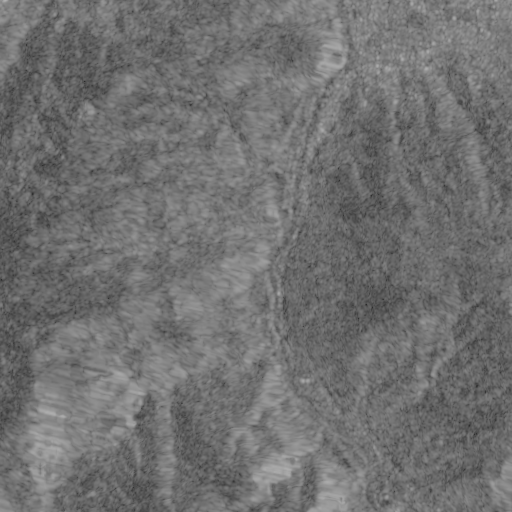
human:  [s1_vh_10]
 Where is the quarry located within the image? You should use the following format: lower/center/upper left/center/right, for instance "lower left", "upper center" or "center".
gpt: The quarry is located in the upper left of the image.
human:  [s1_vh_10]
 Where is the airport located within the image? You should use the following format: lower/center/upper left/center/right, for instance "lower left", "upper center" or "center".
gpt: There is no airport in the image.

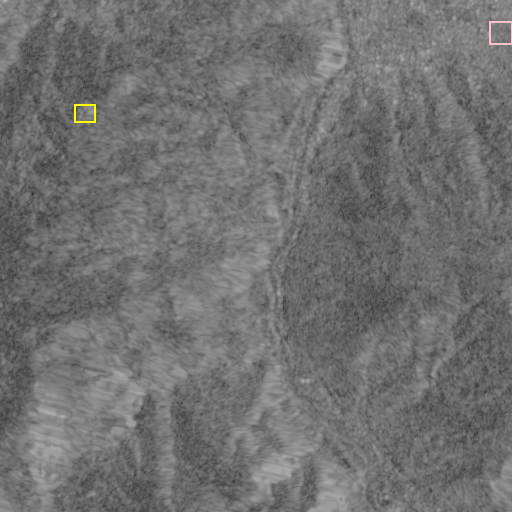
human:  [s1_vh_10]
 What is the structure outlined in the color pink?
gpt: The structure outlined in pink is a park.
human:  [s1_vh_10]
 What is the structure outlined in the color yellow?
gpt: The structure outlined in yellow is a quarry.
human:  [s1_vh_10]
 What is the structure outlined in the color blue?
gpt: There is no blue outline.